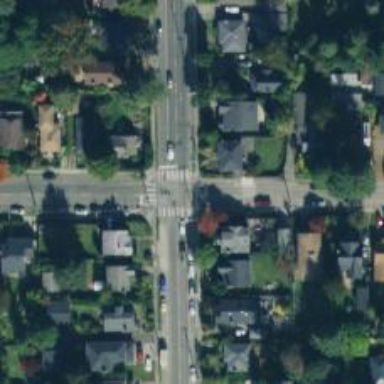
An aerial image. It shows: Residential road with separate sidewalk.